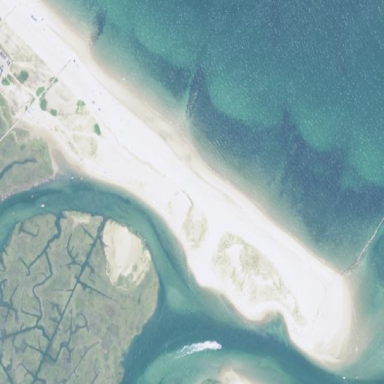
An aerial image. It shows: Sandy beach.